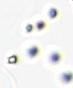
Label: Phaeocystis